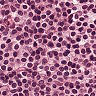
Metastatic tissue present: no